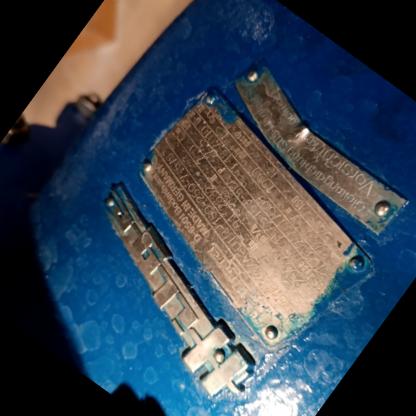
Klasa: tabliczka-znamionowa